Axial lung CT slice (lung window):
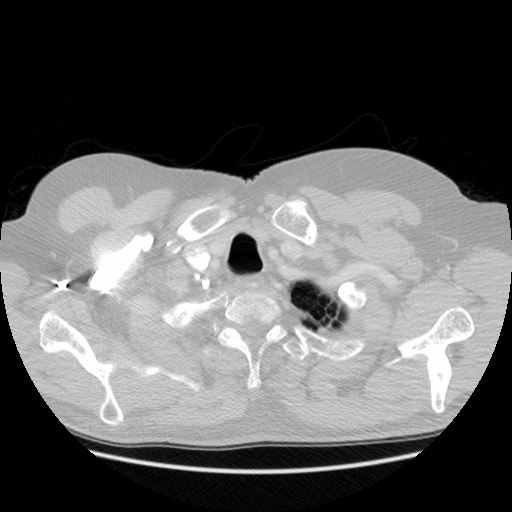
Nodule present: no